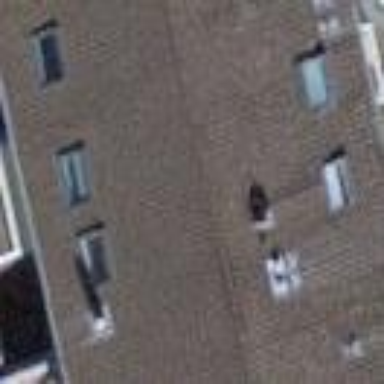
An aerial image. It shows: Building with tiled roof.